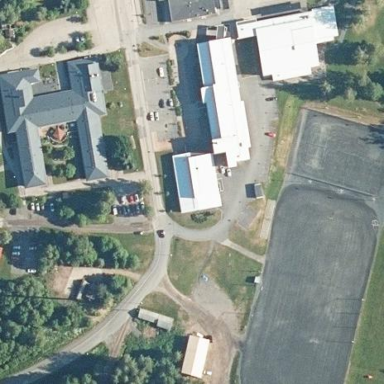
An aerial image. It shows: School building.